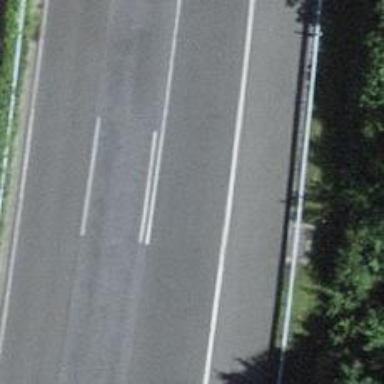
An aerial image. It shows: Asphalt motorway link.